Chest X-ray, PA view. Patient: 50 years old, sex F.
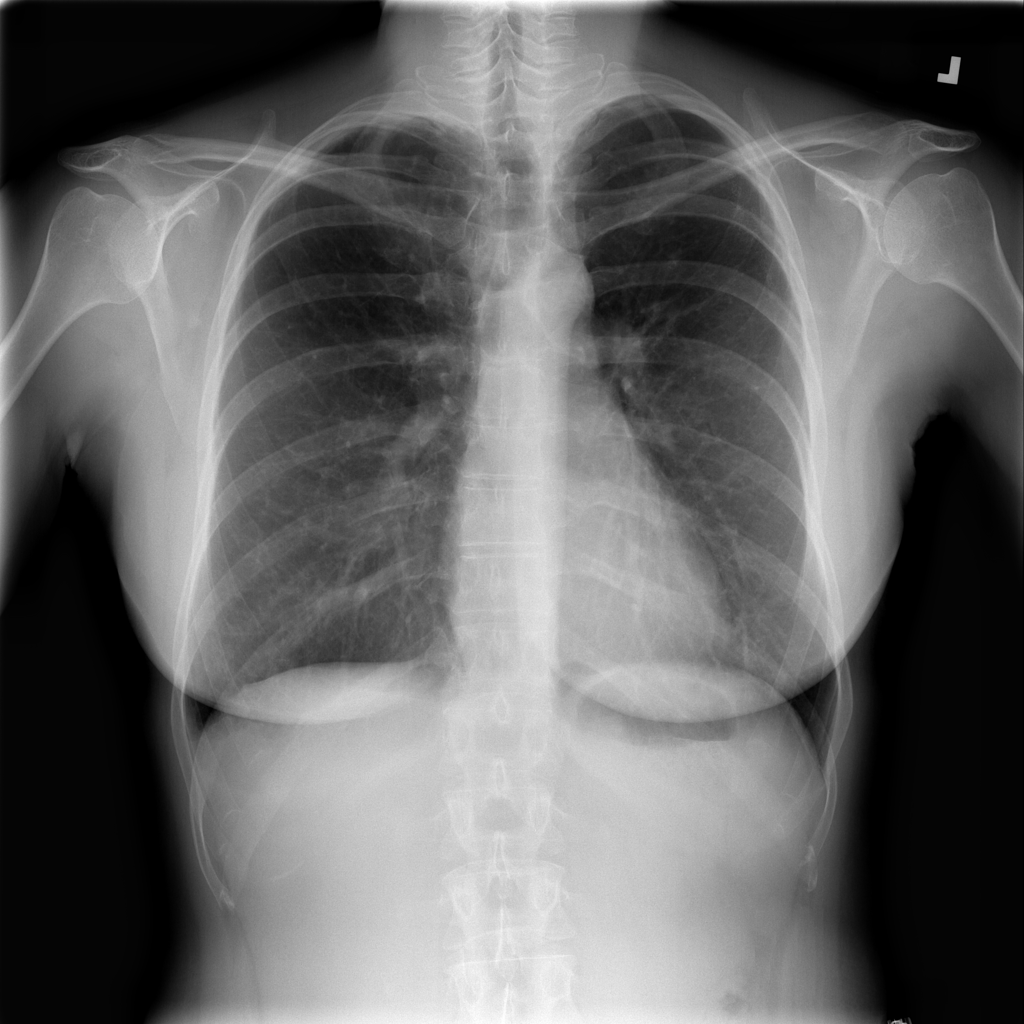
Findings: No Finding